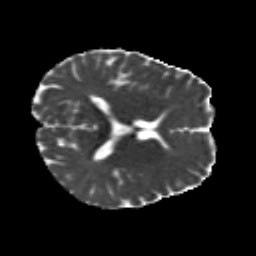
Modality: MD
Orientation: axial
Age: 31
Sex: male
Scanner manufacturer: siemens
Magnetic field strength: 3 T
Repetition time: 8.8 s
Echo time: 0.085 s